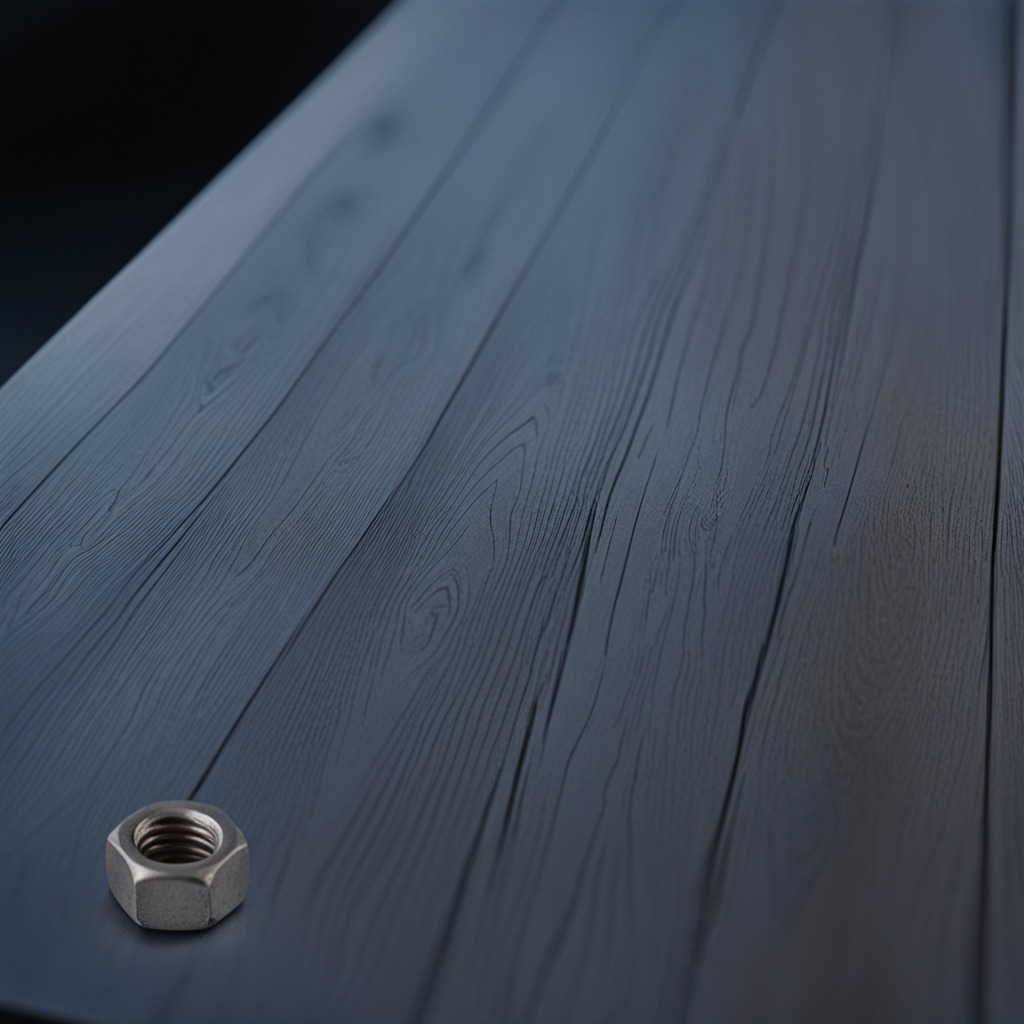
A metal nut is lying on a table.